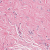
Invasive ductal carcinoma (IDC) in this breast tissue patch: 0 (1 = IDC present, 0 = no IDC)